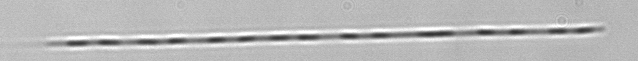
Label: Leptocylindrus